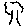
Label: tree